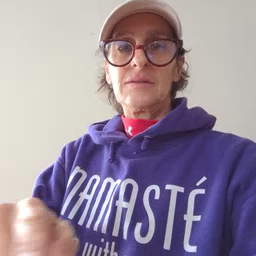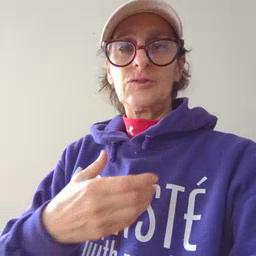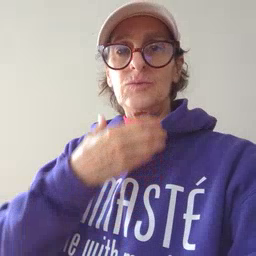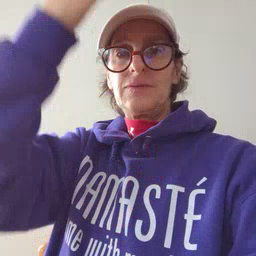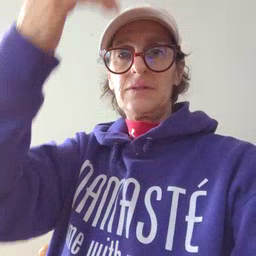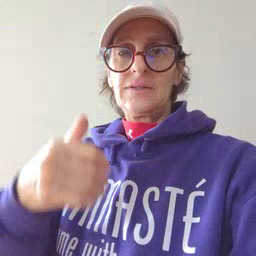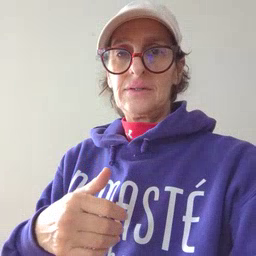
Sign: giraffe